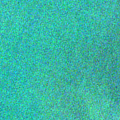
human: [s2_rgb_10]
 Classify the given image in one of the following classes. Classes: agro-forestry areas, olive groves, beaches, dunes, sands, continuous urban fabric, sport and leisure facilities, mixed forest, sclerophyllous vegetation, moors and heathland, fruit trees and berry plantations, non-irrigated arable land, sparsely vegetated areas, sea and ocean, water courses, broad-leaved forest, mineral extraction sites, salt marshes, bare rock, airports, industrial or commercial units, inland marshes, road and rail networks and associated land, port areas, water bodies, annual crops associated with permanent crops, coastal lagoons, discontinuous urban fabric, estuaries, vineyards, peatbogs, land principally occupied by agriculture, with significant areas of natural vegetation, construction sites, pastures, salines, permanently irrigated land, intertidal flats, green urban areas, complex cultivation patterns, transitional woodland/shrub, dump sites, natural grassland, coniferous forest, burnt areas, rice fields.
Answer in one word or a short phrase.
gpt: sea and ocean